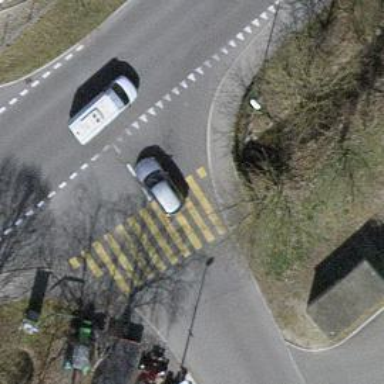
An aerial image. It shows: Uncontrolled zebra crossing with zebra markings.